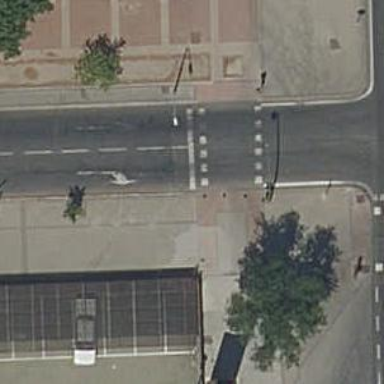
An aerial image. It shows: Crossing with traffic signals.